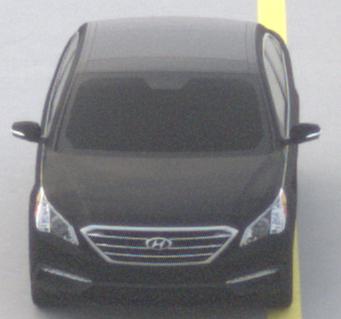
Make: Hyundai
Model: Sonata
Detailed model: Gen. 7
Model produced from: 2015
Model produced until: 2017
Doors: 4
Color: black
Road condition: dry road
Daytime: morning or afternoon
Contrast: low contrast